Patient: sex M, age 47
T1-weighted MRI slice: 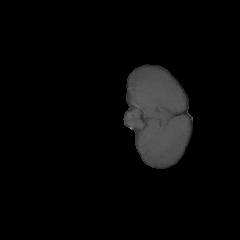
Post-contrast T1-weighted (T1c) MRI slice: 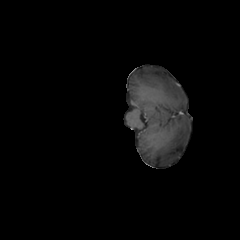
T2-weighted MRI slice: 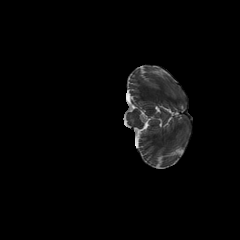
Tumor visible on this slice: no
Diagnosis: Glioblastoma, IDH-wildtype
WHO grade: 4